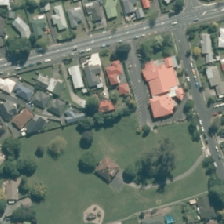
Land cover: urban_parkland